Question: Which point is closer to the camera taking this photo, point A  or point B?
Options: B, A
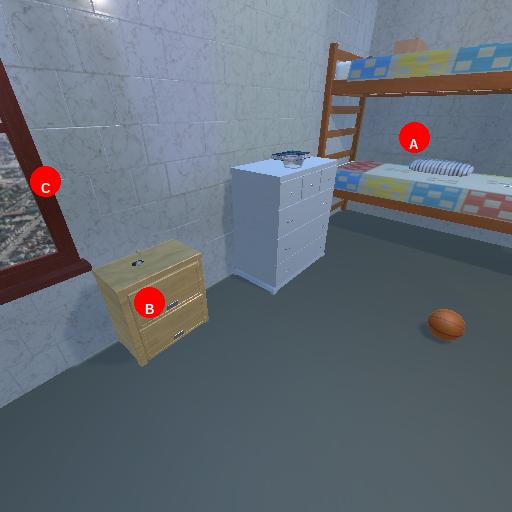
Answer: B